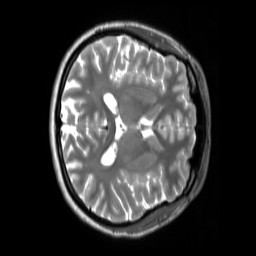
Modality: T2w
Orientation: axial
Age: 31
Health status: ill
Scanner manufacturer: siemens
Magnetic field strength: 3 T
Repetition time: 2.8 s
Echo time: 0.326 s